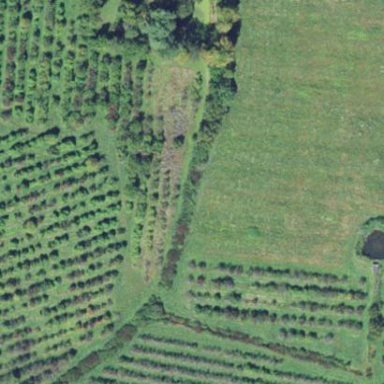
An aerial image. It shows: Orchard.